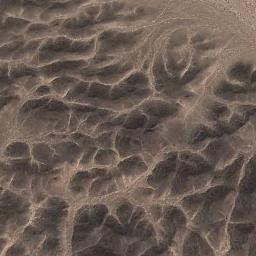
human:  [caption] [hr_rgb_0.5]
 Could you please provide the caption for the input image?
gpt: The mountain is craggy and rough .

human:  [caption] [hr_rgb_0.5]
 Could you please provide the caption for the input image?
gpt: The mountain is consist of half of black soil and half of white soil .

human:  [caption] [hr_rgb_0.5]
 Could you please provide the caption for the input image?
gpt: The folded mountain consists of a number of ridges and valleys and its rocks are brown .

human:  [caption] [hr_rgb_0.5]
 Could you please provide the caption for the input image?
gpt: You can see the veins of the mountain clearly .

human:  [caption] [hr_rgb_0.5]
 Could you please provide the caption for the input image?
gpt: There are many ravines on the brown mountain .